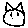
Label: cat